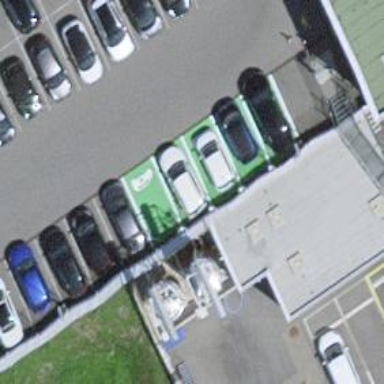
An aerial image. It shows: Charging station.